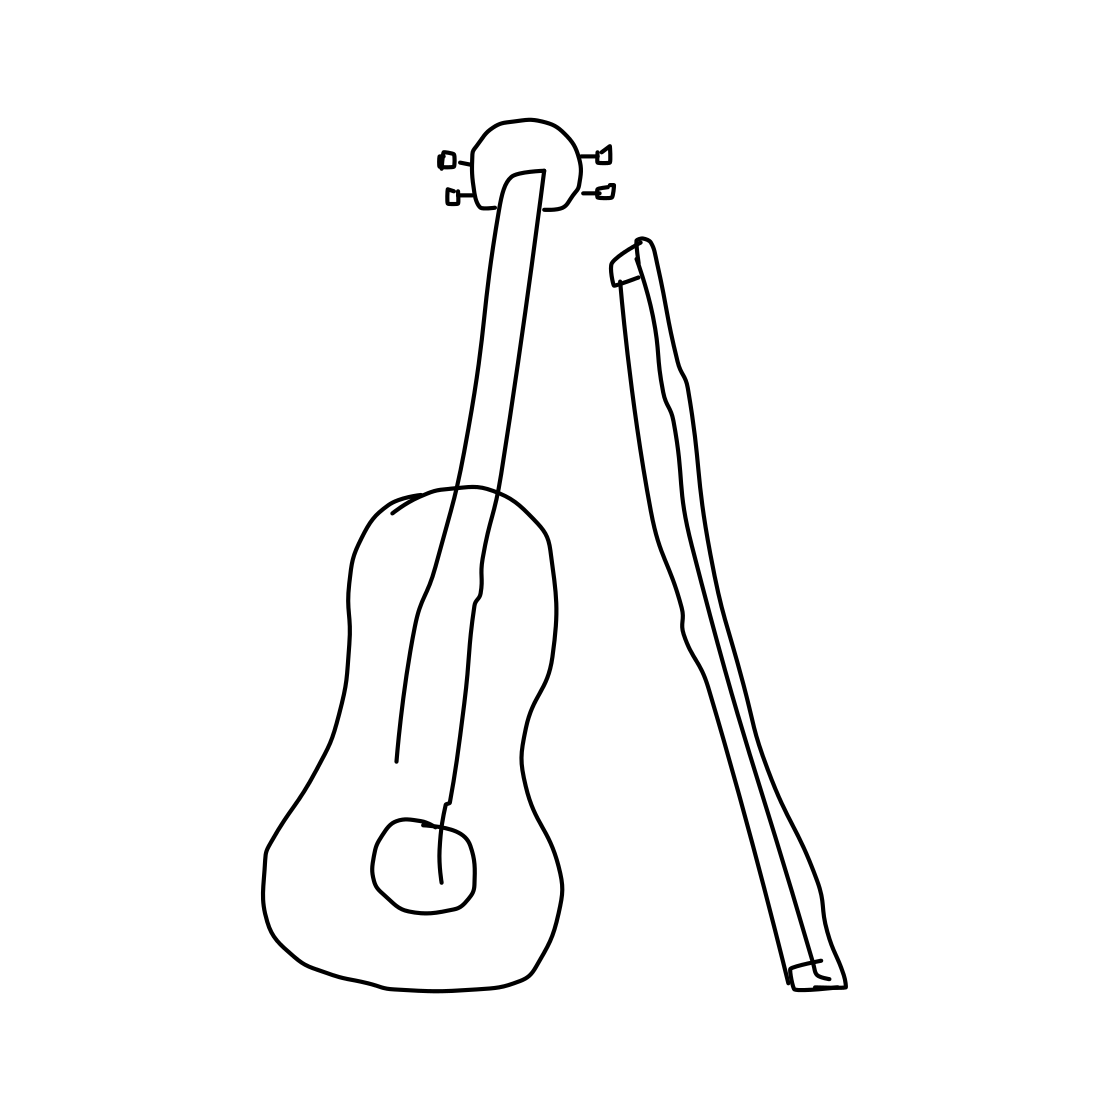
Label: violin